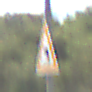
Verkehrszeichen: KurveLinks
Umgebung: Outdoor, Nature
Tageszeit: Midday
Wetter: PartlyCloudy
Licht: Natural
Jahreszeit: NotSpecified
Kontrast: HighContrast